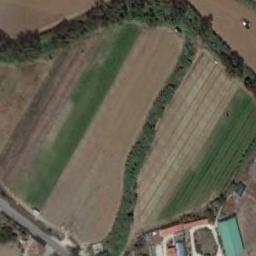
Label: terrace